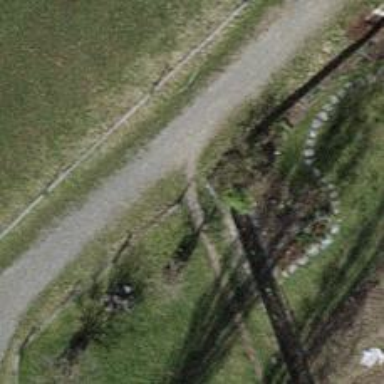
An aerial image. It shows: Gate.